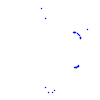
Particle: proton